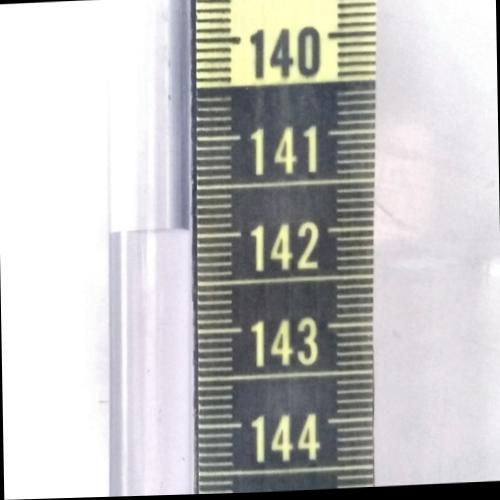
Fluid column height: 141.9 cm